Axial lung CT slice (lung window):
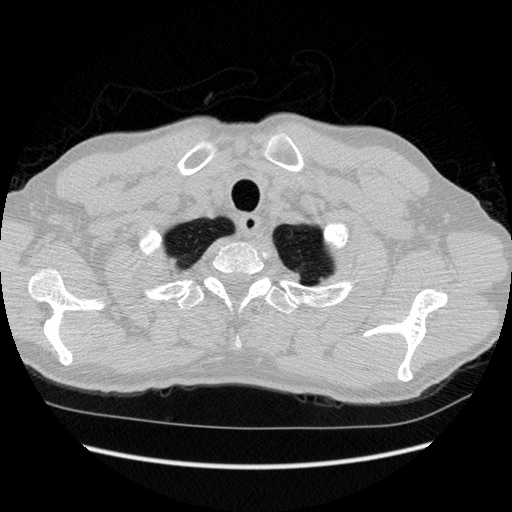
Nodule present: no